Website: home-depot
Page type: delivery-shipping
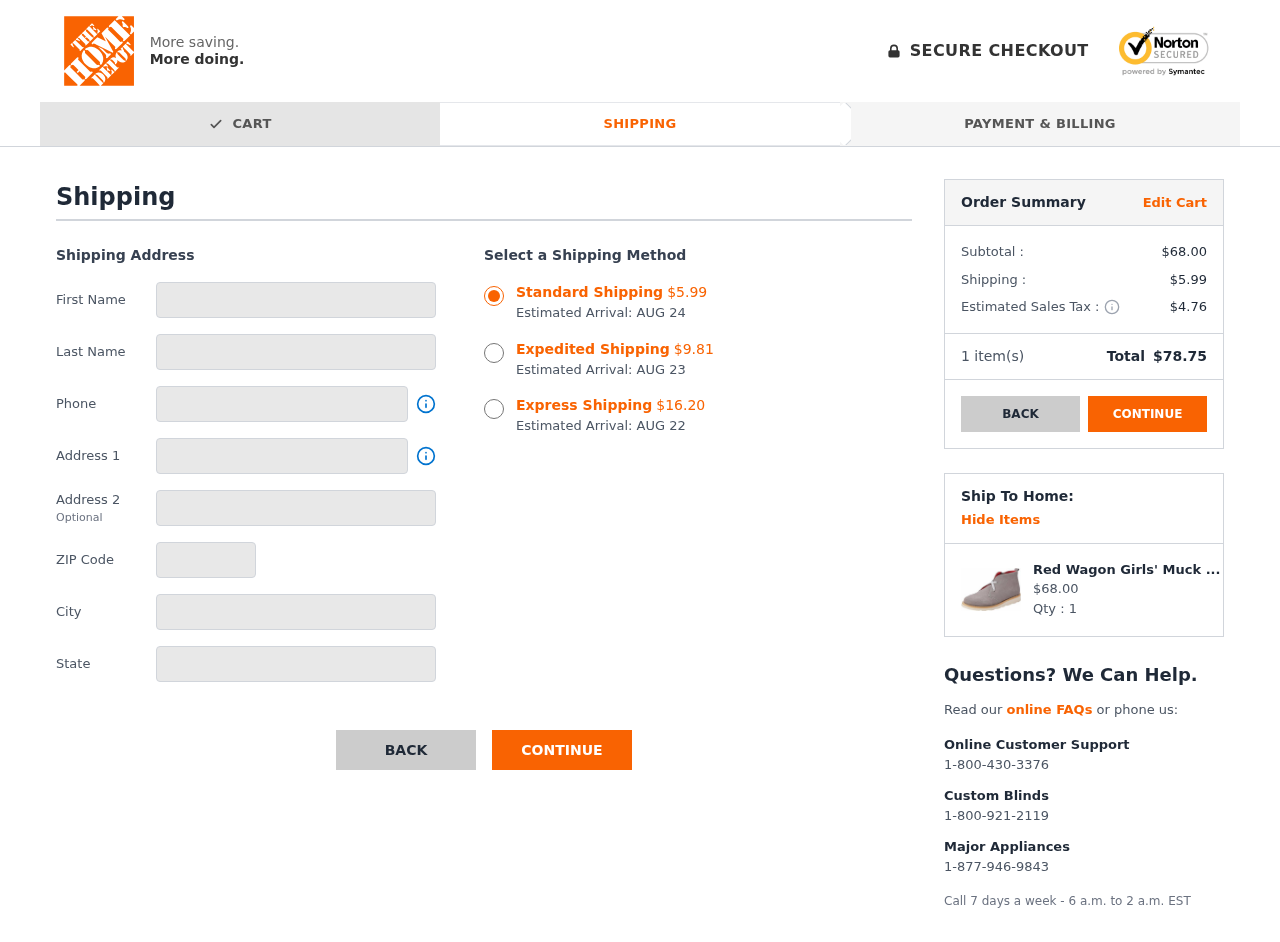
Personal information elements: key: PII_CITY
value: Ashleyfort
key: PII_FIRSTNAME
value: Brandi
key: PII_LASTNAME
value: Caldwell
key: PII_PHONE
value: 7799904757
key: PII_POSTCODE
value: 36654
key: PII_STATE
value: Nevada
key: PII_STREET
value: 18197 Karen Rue Suite 499
Product elements: key: PRODUCT1_NAME
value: Red Wagon Girls' Muck Desert Boots, Grey, 8 us
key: PRODUCT1_PRICE
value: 68
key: PRODUCT1_QUANTITY
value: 1
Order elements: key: ORDER_SHIPPING_COST_STANDARD
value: $5.99
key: ORDER_DELIVERY_DATE
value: AUG 24
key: ORDER_SHIPPING_COST_EXPEDITED
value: $9.81
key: ORDER_DELIVERY_DATE_EXPEDITED
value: AUG 23
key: ORDER_SHIPPING_COST_EXPRESS
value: $16.20
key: ORDER_DELIVERY_DATE_EXPRESS
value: AUG 22
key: ORDER_SUBTOTAL
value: $68.00
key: ORDER_SHIPPING_COST
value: $5.99
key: ORDER_TAX
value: $4.76
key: ORDER_NUM_ITEMS
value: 1
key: ORDER_TOTAL
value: $78.75